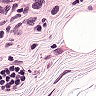
Metastatic tissue present: yes